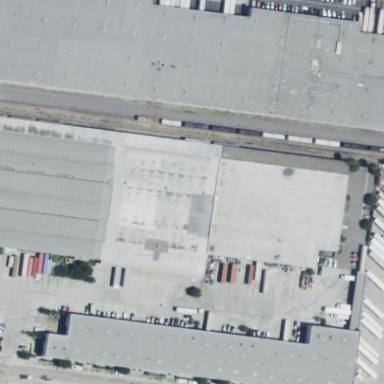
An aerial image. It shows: Warehouse building.